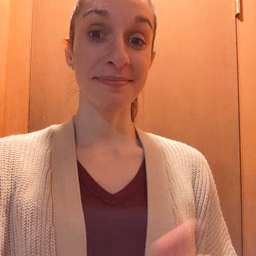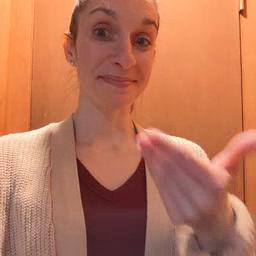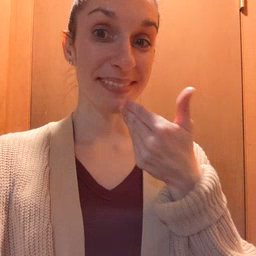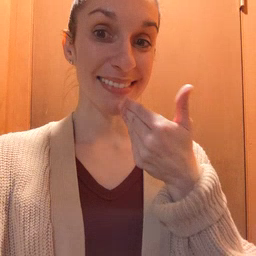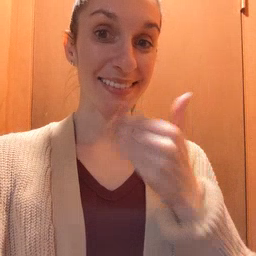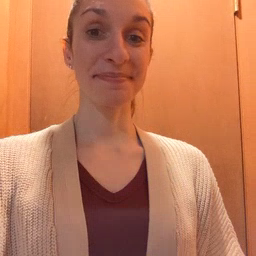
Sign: pizza